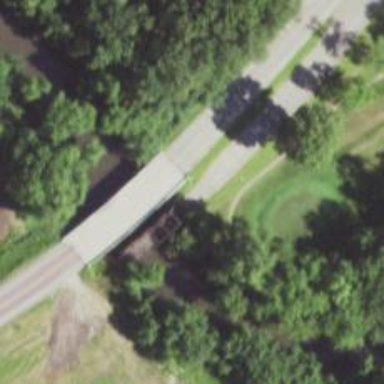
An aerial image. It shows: Unclassified road on bridge.